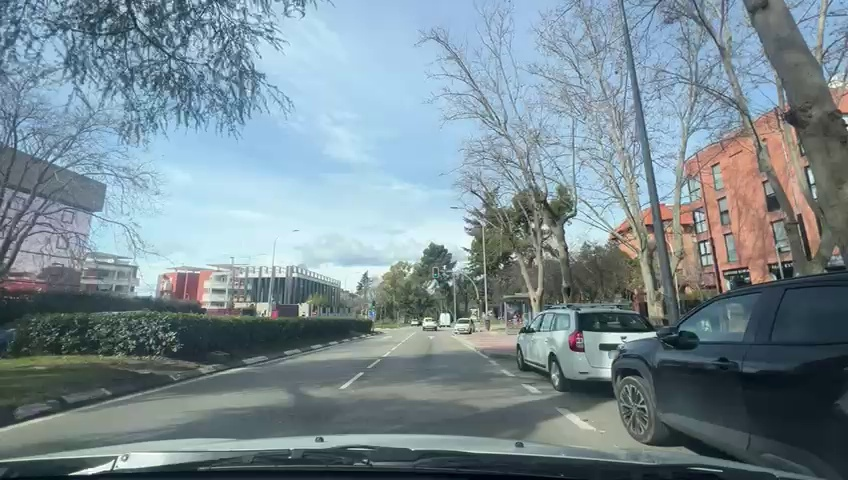
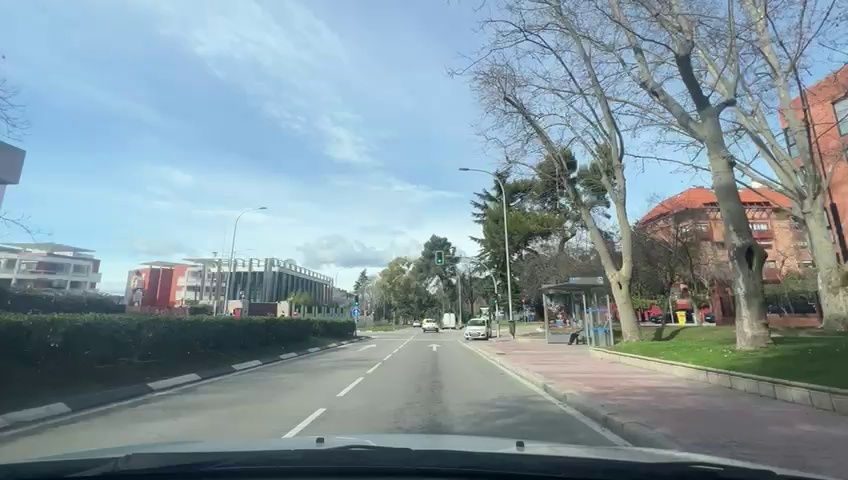
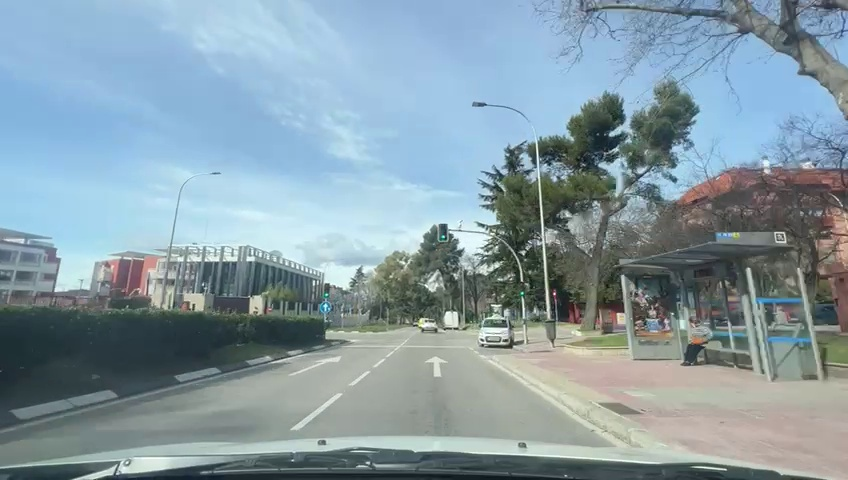
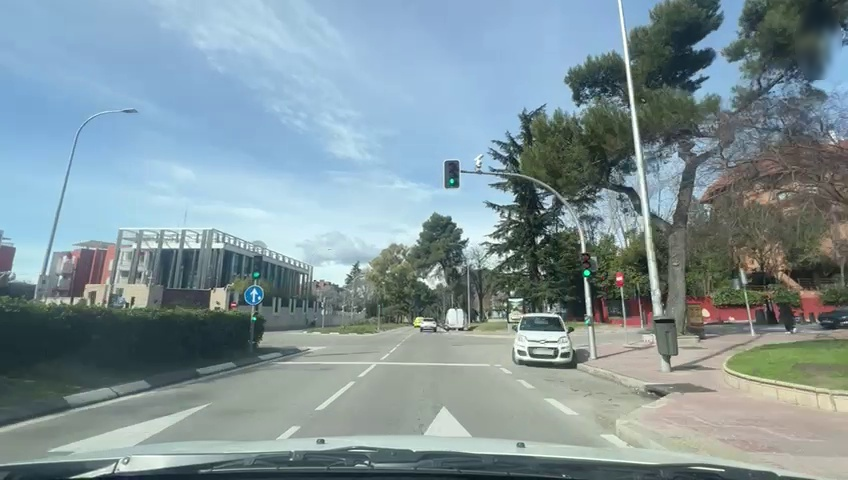
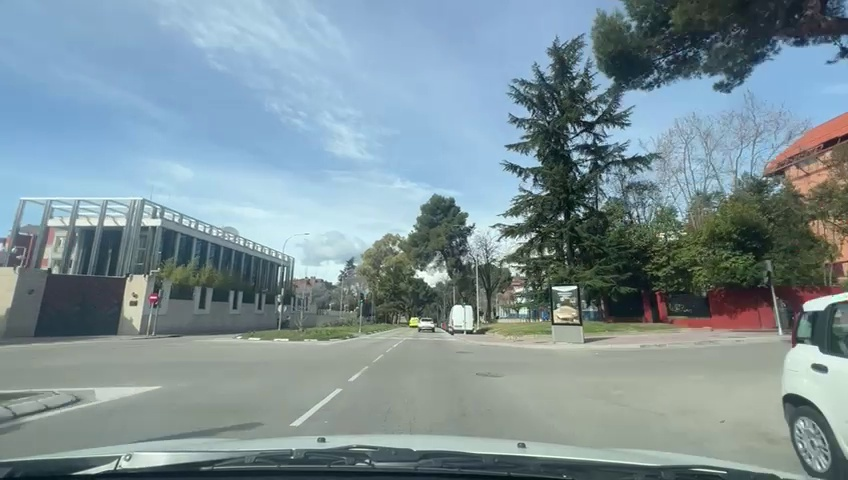
Situation: empty
Question: Are construction-related signs, cones, temporary signals, or closed lanes visible in the scene?
Answer: No
Reasoning: There are no construction related signals in the scene.

Situation: empty
Question: Are temporary yellow lane markings visible?
Answer: No
Reasoning: Only regular white markings are visible in the scene.

Situation: empty
Question: Are road workers visible on or near the roadway?
Answer: No
Reasoning: There are no road workers visiable near the roadside.

Situation: empty
Question: Is the ego lane narrowed or laterally shifted due to construction elements?
Answer: No
Reasoning: The ego lane is not modified.